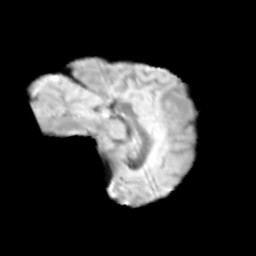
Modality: T2w
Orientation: sagittal
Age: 13
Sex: male
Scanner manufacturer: siemens
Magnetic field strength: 3 T
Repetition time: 3.8 s
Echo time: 0.07 s